Field crop: maize
Growth stage: 2
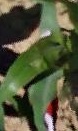
Species: maize